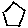
Label: hexagon